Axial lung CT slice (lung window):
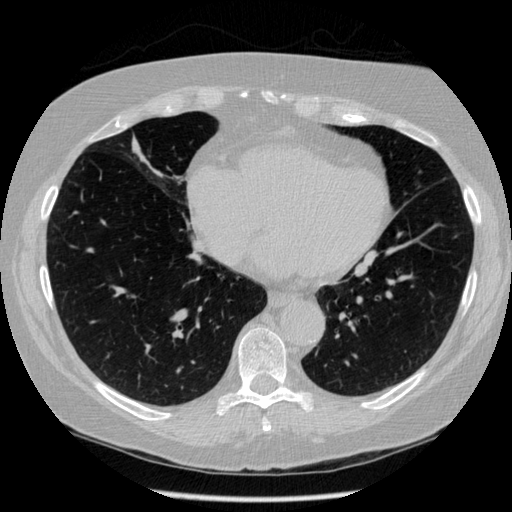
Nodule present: no